Aerial crown-view tile of a tropical tree (Barro Colorado Island, Panama), acquired 20241112:
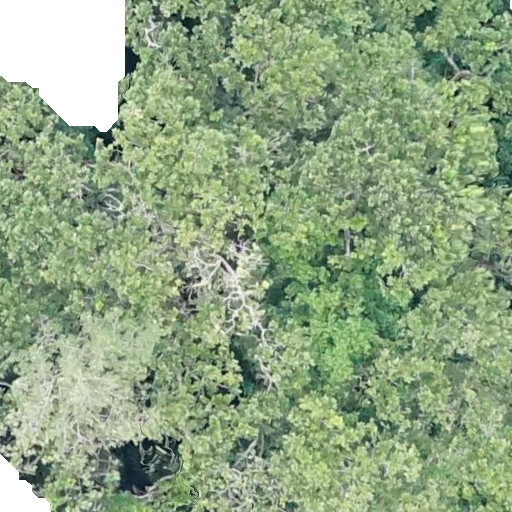
Species: Anacardium excelsum
GBIF accepted scientific name: Anacardium excelsum
Crown area: 652.16 m²